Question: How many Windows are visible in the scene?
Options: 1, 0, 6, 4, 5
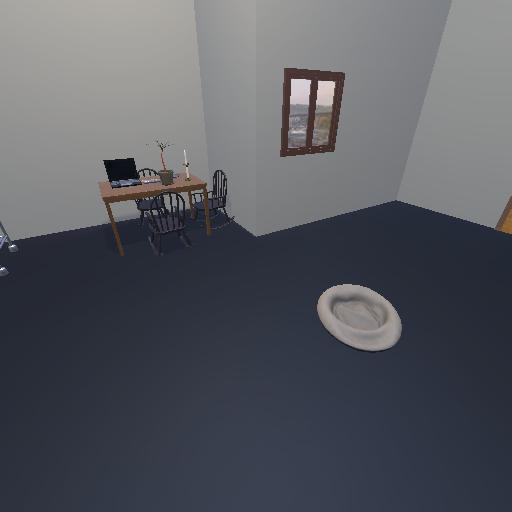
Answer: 1